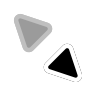
Cursor type: resize_se
OS/theme: macos
Variant: default